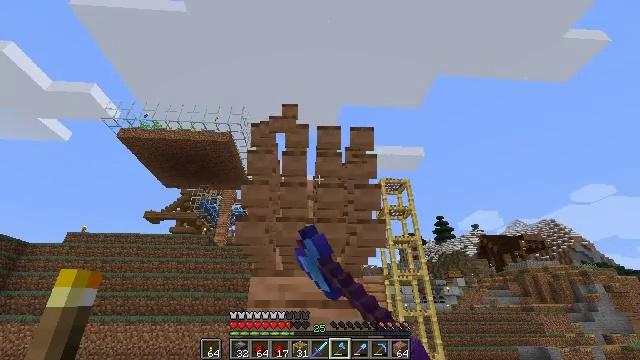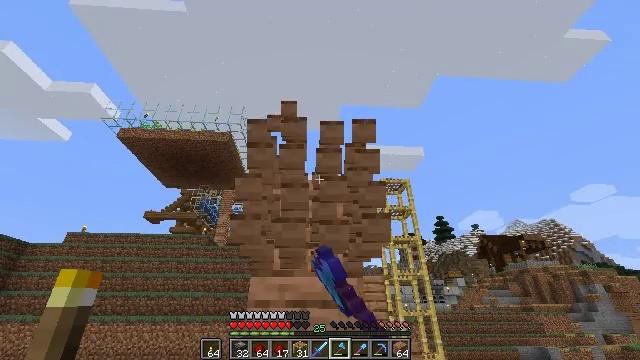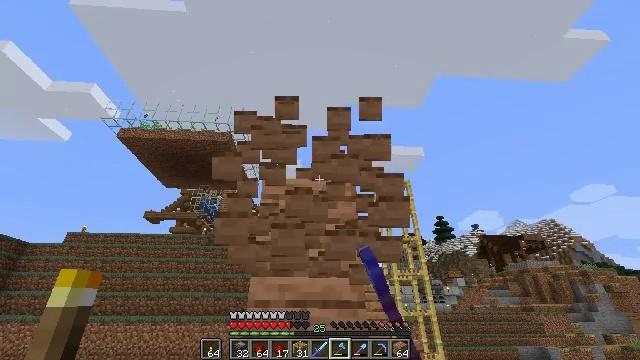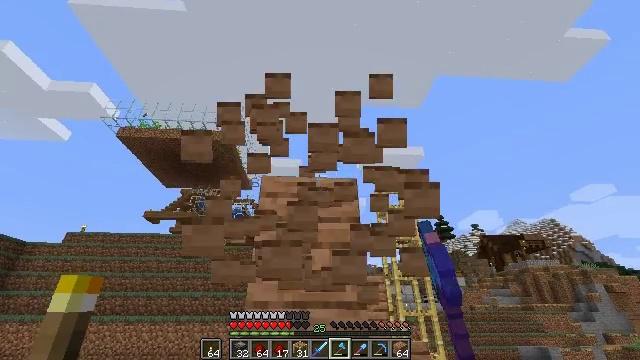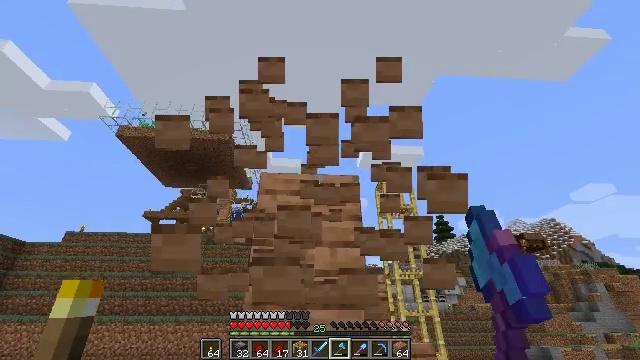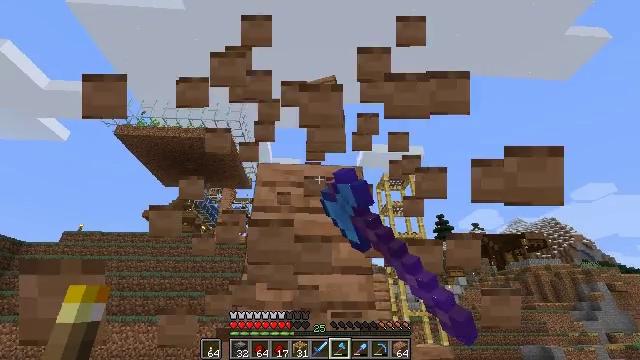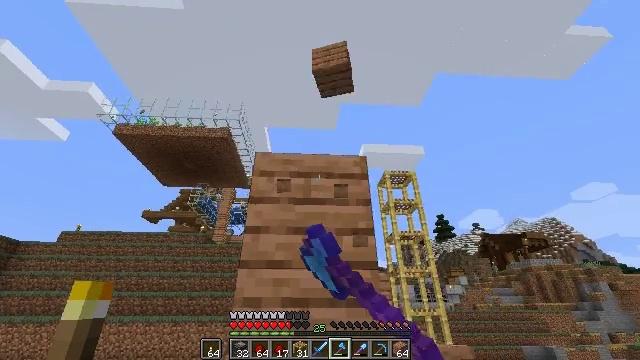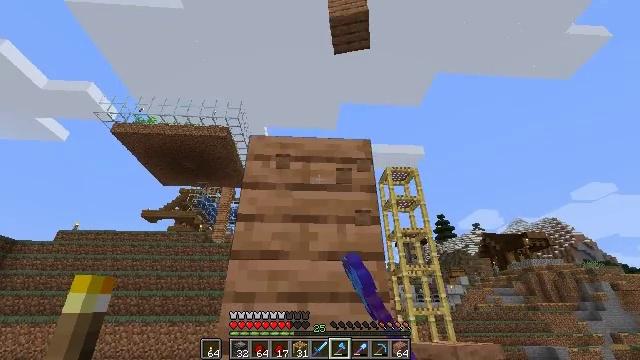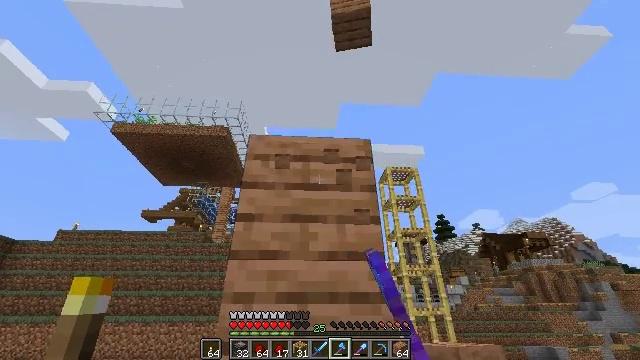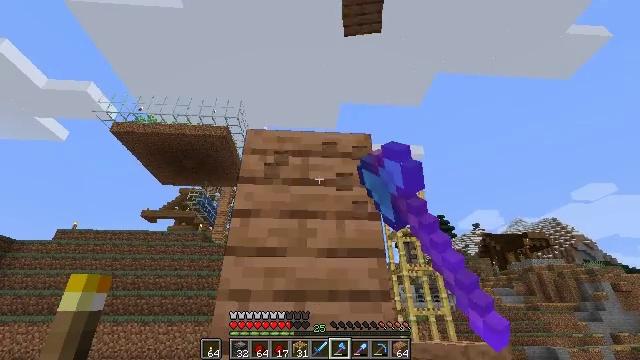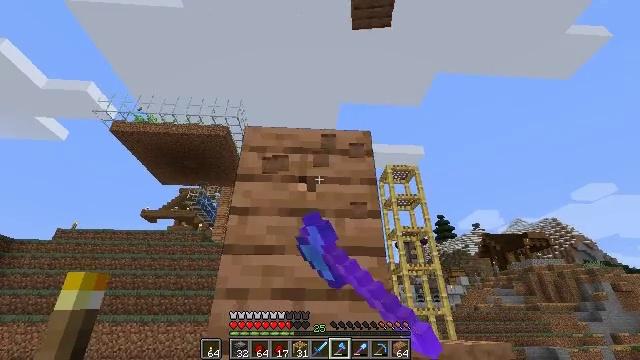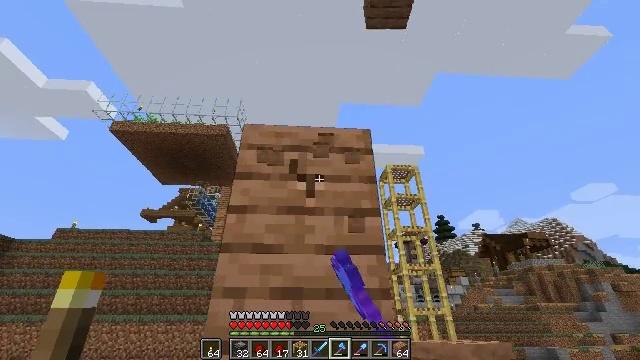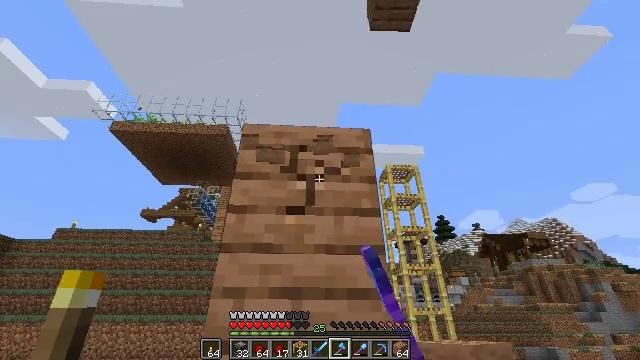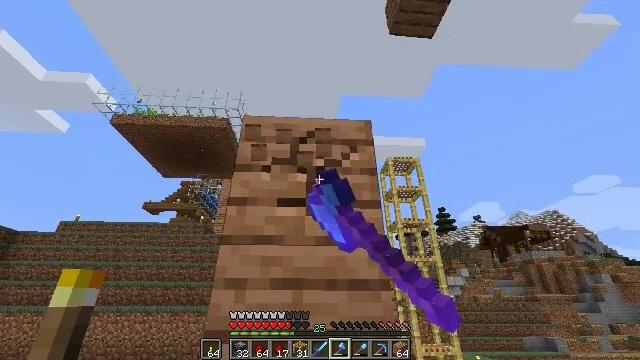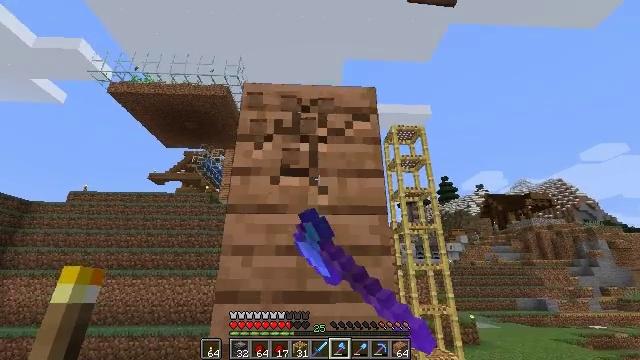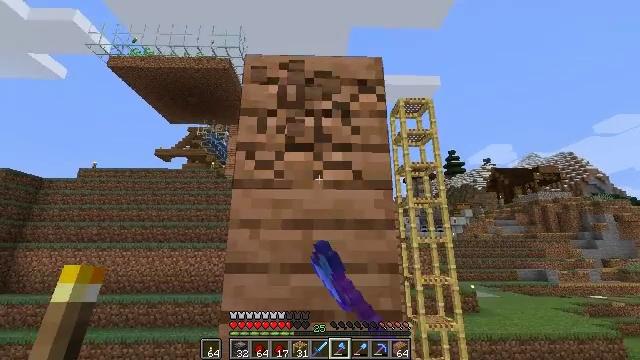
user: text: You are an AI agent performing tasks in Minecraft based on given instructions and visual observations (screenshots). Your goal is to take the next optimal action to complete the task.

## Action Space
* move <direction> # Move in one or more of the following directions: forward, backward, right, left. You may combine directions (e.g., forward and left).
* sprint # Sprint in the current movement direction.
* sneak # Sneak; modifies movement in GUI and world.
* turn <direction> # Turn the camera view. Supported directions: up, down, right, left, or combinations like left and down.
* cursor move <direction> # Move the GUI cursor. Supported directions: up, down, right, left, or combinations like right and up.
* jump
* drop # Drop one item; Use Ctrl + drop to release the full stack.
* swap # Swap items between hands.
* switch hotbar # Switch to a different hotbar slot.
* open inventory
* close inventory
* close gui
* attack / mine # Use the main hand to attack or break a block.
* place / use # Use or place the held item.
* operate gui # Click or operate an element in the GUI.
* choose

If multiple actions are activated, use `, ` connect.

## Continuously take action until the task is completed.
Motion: motion action
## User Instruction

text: Harvest jungle planks from a wall or floor.
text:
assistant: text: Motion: attack / mine
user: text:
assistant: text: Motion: attack / mine
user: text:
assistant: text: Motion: move forward, attack / mine
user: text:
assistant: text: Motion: move forward, attack / mine
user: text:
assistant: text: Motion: move forward, attack / mine
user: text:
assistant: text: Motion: move forward, attack / mine
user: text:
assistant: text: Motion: attack / mine
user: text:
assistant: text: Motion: attack / mine
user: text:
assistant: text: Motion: attack / mine
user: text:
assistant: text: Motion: attack / mine
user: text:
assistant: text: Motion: attack / mine
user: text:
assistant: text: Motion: attack / mine
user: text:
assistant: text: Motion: turn down, attack / mine
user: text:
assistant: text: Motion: turn down, attack / mine
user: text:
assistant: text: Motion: turn left and down, attack / mine
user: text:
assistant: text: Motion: turn down, attack / mine
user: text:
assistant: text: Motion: attack / mine
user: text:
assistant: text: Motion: turn down, attack / mine
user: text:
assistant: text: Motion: turn down, attack / mine
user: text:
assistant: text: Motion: turn down, attack / mine
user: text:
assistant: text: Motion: attack / mine
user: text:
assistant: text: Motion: attack / mine
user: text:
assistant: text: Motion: attack / mine
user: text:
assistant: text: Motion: attack / mine
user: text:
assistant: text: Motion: attack / mine
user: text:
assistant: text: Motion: attack / mine
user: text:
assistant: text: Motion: attack / mine
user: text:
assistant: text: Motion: attack / mine
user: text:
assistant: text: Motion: attack / mine
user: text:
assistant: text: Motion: attack / mine